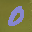
Label: 0